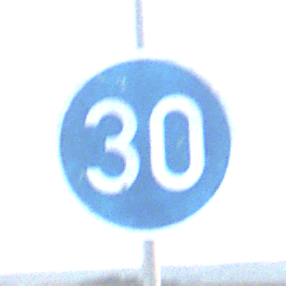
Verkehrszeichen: VorgeschriebeneMindestgeschwindigkeit
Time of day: SunriseSunset
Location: Outdoor (Nature)
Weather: PartlyCloudy
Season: NotSpecified
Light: Natural